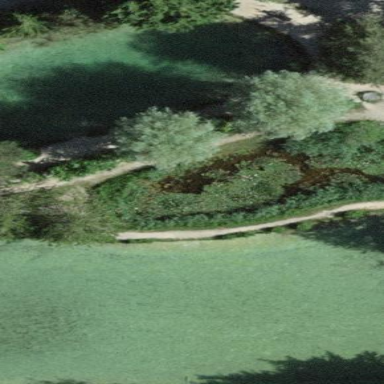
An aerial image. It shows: Pond with natural water.